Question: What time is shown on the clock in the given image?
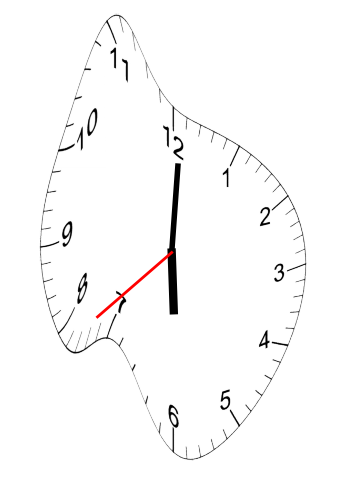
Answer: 06:00:38